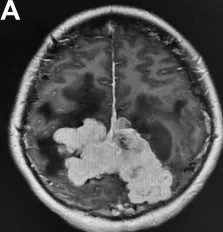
Comparison of preoperative and postoperative imaging. Preoperative enhanced MRI showed heterogeneous enhancement in the bilateral frontal-parietal with a size of 5.12x9.19x6.03cm; the adjacent brain tissue and ventricle were significantly compressed and there was obvious peritumoral edema (A-C).
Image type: radiology (mri)